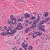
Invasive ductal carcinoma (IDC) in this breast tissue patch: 0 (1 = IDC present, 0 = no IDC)